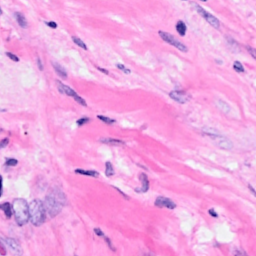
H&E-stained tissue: Breast